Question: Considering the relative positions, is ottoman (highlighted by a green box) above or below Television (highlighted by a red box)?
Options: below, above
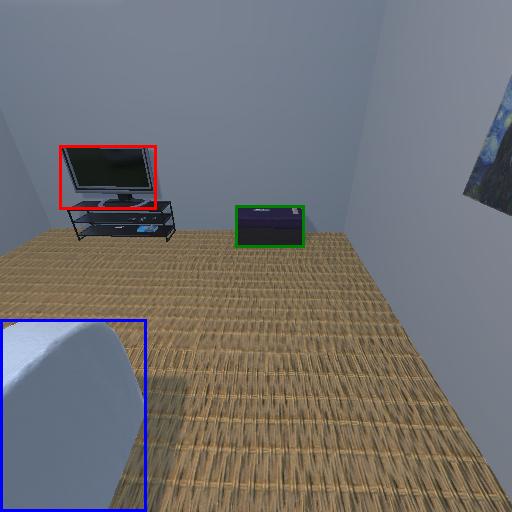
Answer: below